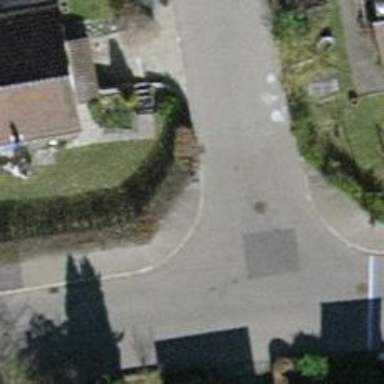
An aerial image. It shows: Kerb barrier.